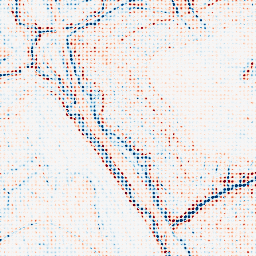
Category: edge_preserving
Decomposition family: bilateral
Decomposition parameters: d: 9
sigma_color: 50
sigma_space: 75
Upsampling method: sinc_hamming
Upsampling parameters: scale: 8
kernel_size: 4
Upsampling scale: 8